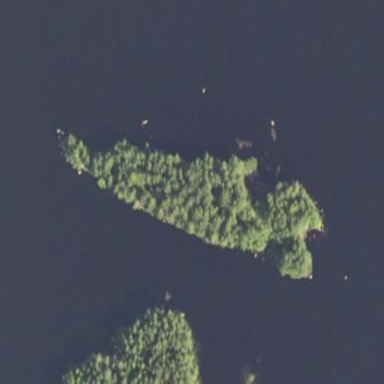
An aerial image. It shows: Islet.